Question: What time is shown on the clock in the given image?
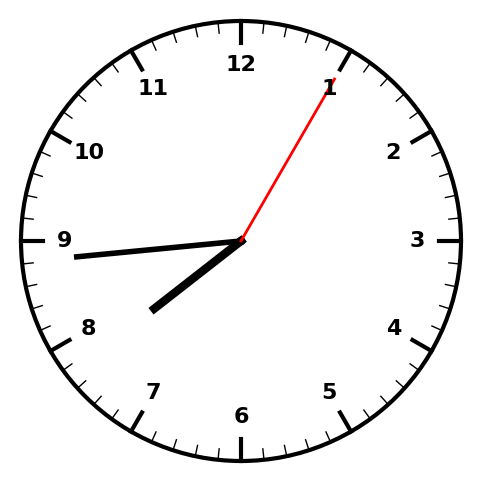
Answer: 07:44:05